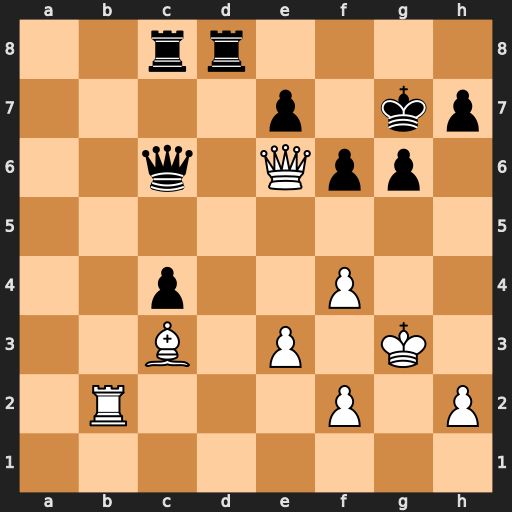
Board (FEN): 2rr4/4p1kp/2q1Qpp1/8/2p2P2/2B1P1K1/1R3P1P/8
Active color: w
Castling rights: -
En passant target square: -
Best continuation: Qxe7+ Kg8 Rb7 Qxb7 Qxb7